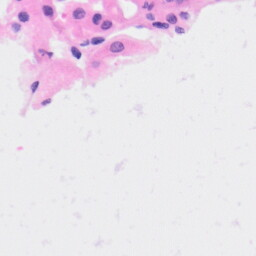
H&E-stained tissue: Kidney